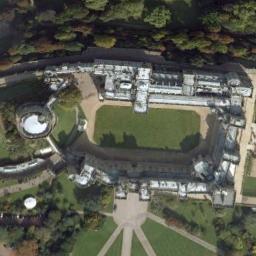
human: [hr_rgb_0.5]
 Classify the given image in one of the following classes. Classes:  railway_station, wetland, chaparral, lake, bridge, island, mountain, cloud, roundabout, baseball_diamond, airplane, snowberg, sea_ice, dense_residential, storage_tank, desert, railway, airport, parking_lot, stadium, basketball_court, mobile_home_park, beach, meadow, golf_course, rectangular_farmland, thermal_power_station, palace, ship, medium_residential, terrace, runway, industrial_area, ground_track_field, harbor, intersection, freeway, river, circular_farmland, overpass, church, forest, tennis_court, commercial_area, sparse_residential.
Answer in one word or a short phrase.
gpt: palace